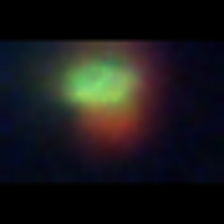
Taxon: NanoPlankton
Group: Other